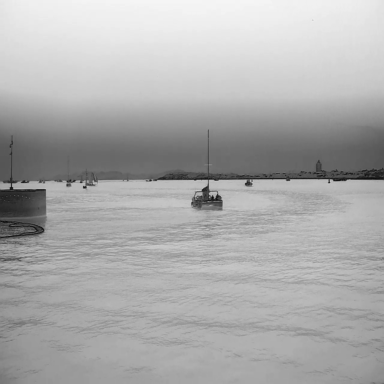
There are 15 objects shown in the infrared image, including seven sailboats, a container_ship, and seven bulk_carriers.